Question: I have ASP.NET MVC 5 solution with about 4 projects inside. + EF code-first
After reading <URL>
I tried to separate application EF context(asp.net identity) from my models context.(both contexts in single database)
Now I have 2 project with different contexts.
'''
//main project
public class ApplicationDbContext : IdentityDbContext<ApplicationUser>
{
public ApplicationDbContext()
: base("MyDB")
{
}
}
//another project
public class DALDbContext : DbContext
{
public DALDbContext()
: base("MyDB")
{
}
...
}
'''
I can update database like this:
> update-database -ProjectName:myProject.WEBupdate-database -ProjectName:myProject.DAL
(in web i have asp.net identity)
If i will publish this solution from VisualStudio in Azure, i can checking "Execute Code First Migrations (runs on application start).".

But if i understand correct, it will be equivalent only one command:
> update-database -ProjectName:myProject.WEB
because it's default project.
I don't understand how to run both command.
Other side, I tried to execute both commands separately. I wrote something like that in "Package Manager Console":
'''
Update-Database -ConnectionString "Server=tcp:<server_name>.database.windows.net,1433;Database=<database_name>;User ID=<db_user_name>@<server_name>;Password=<password>;Trusted_Connection=False;Encrypt=True;MultipleActiveResultSets=True;Max Pool Size=100;" -ConnectionProviderName "System.Data.SqlClient"
'''
but i get error: "The ConnectionString property has not been initialized."
Or may be try to run one seed method from another...(but i think it is vary bad)
In the end - 2 question:
1. Is it a good idea to separate one context from another?
2. How to run this seeds methods on azure?(or your variant)
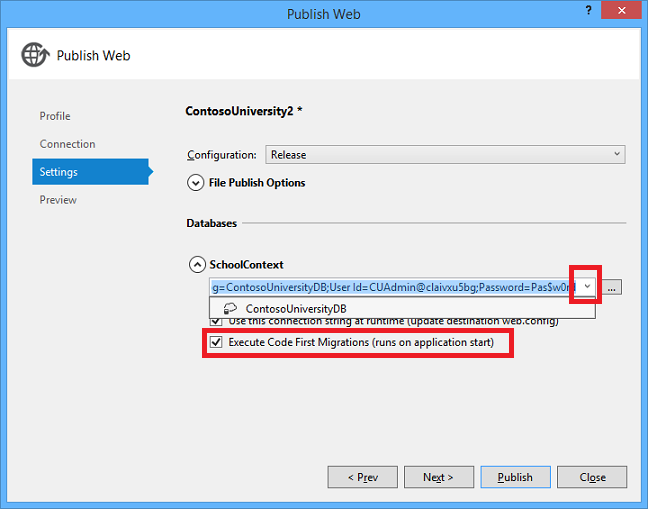
Answer: I solve the problem myself.
What I did:
Get actual connection string from azure site.
It's something like that:
> '''
Data Source=tcp:"<address>.database.windows.net,1433;
Initial Catalog=MyDB;
User Id=<login>@<address>;Password=<password>;
'''
also I add "persist security info=True;"(may be it's not nessesary)
so we have
> '''
Data Source=tcp:"<address>.database.windows.net,1433;
Initial Catalog=MyDB;persist security info=True;
User Id=<login>@<address>;Password=<password>;
'''
(white spaces between words(e.g. "Data Source") is required)
Next paste this connection string into your Web.config file. You must to get something like that:
...
.database.windows.net,1433;Initial Catalog=MyDB;persist security info=True;User Id=@;Password=" />
(if you have not these tags - copy paste it and change)
Now looking at your dbContext files.
'''
public class DALDbContext : DbContext
{
public DALDbContext ()
: base("MyDB")
{
}
...
}
'''
be sure that connectionString name(name="MyDB") from Web.config is equal this value.
(and in other dbContext classes)
In the end simply write update-database commands in Package Manager Console:
'''
update-database -ProjectName:myProject.WEB
update-database -ProjectName:myProject.DAL
'''